Question:
The First method is the original method from Google endpoints sample, it return a value
The Second Method is mine, it return null
i'm not sure, is it possible to return List?
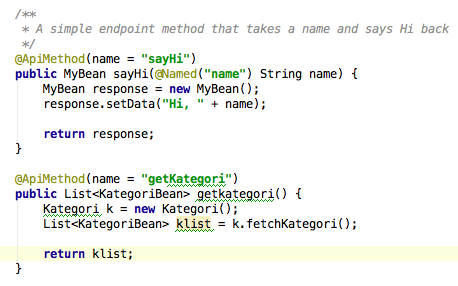
Answer: You return collections (Sets, Lists, etc) as stated on <URL>. Suggestion is to use com.google.api.server.spi.response.CollectionResponse as its brings several built in benefits like paging.
Eg
'''
@ApiMethod(name = "getAllTopics", path= "getAllTopics")
public CollectionResponse<Topic> listEvent(
@Nullable @Named("cursor") String cursorString,
@Nullable @Named("limit") Integer limit) {
List<Topic> execute = //fetch from datastore
return CollectionResponse.<Topic> builder().setItems(execute)
.setNextPageToken(cursorString).build();
}
'''